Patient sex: F
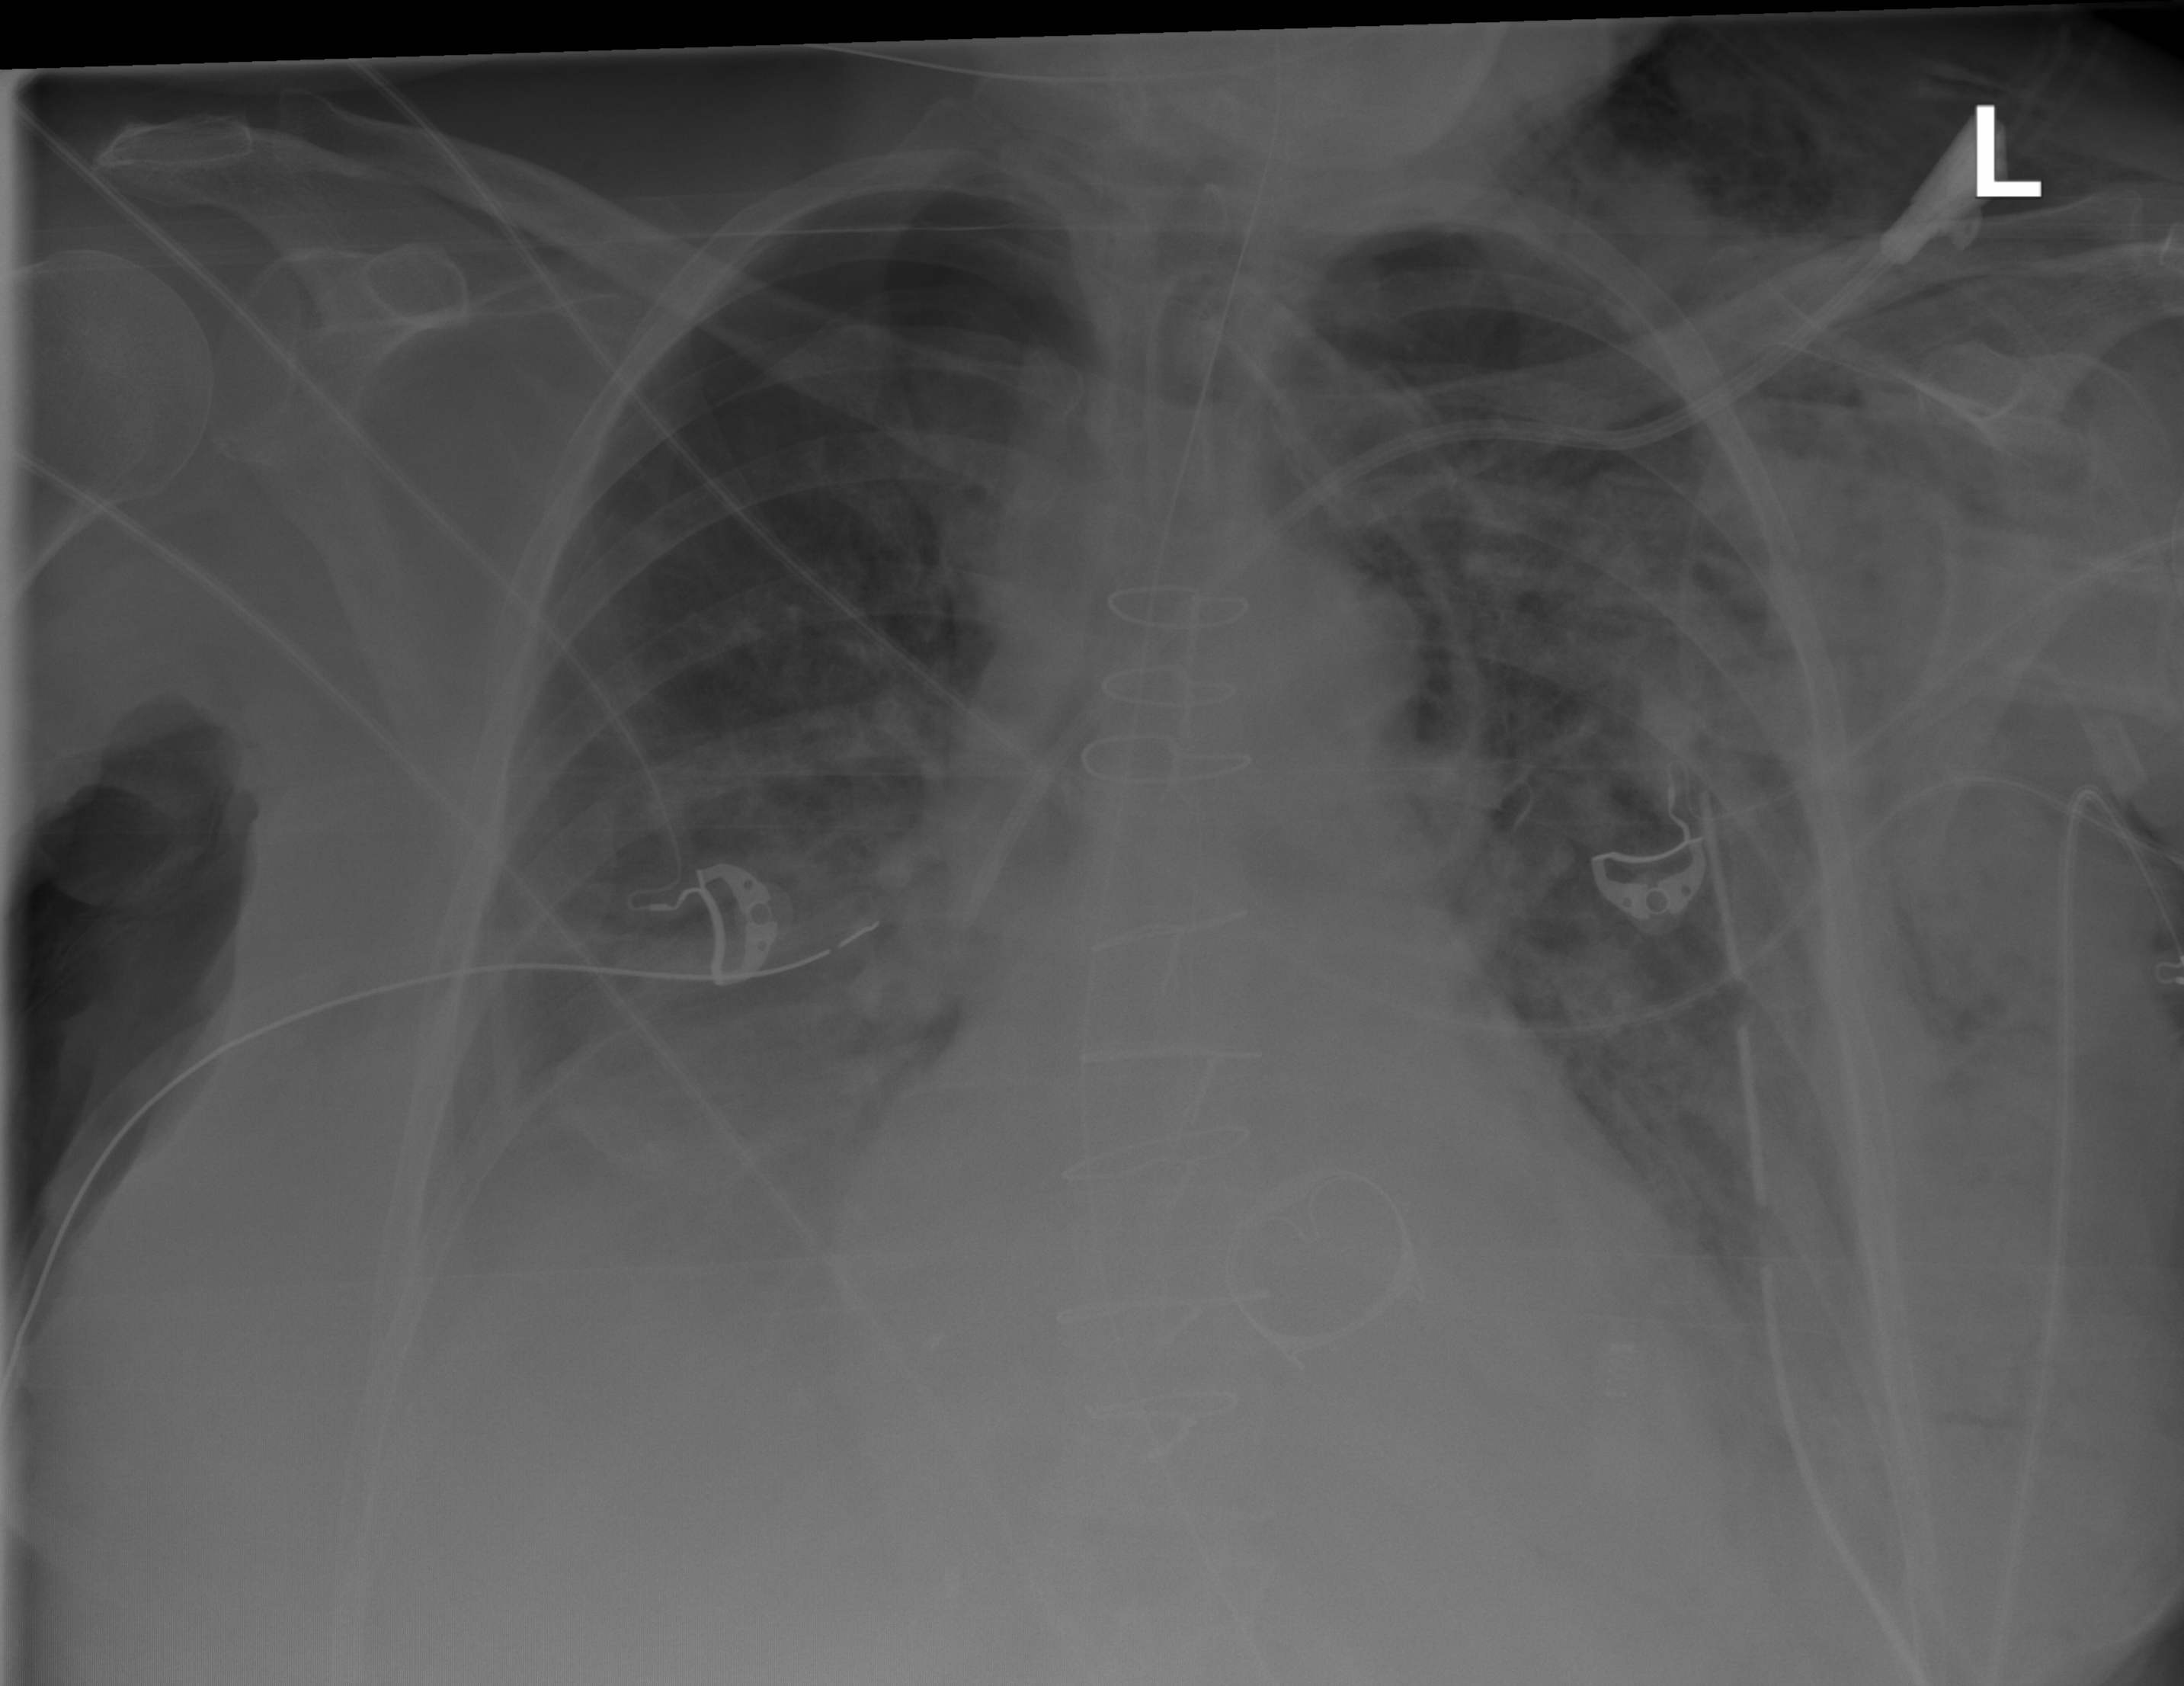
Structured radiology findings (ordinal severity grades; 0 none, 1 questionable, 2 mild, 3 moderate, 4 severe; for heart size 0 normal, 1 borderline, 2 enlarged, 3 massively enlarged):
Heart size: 2
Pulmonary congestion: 0
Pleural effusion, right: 2
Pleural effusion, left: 2
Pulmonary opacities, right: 0
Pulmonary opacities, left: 2
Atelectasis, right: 0
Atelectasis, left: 0